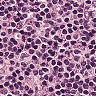
Metastatic tissue present: no